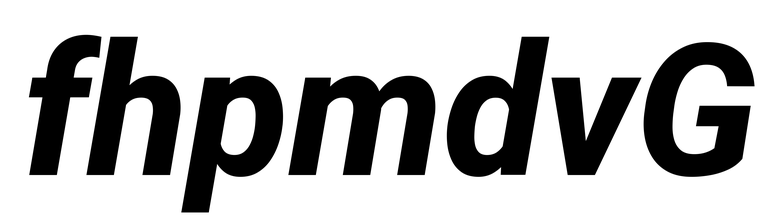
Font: Roboto-Italic_ExtraBold_Italic